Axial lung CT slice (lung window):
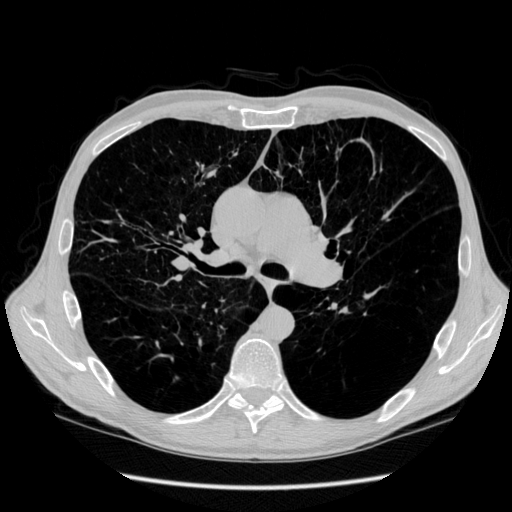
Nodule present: no